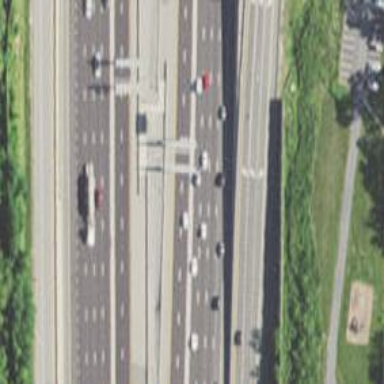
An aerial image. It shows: Motorway junction.